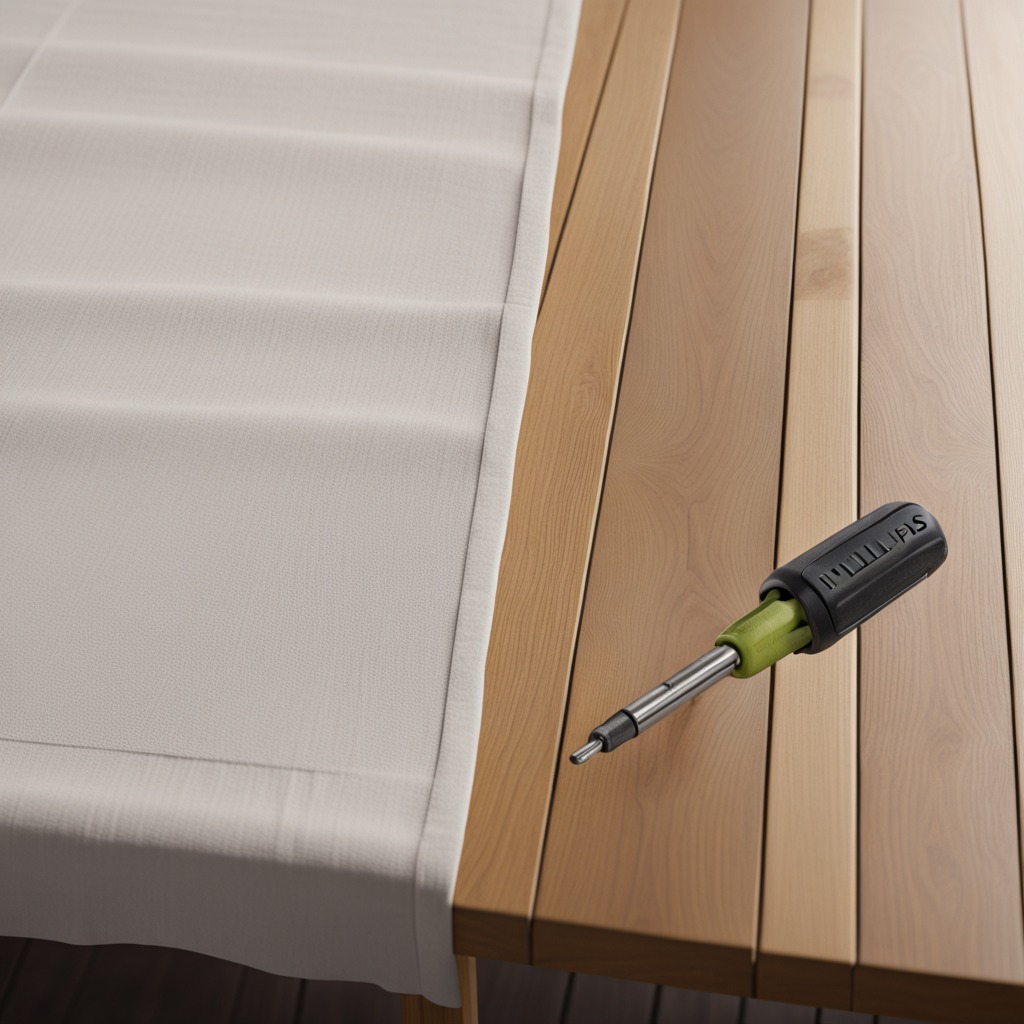
A screwdriver is lying on a wooden table.